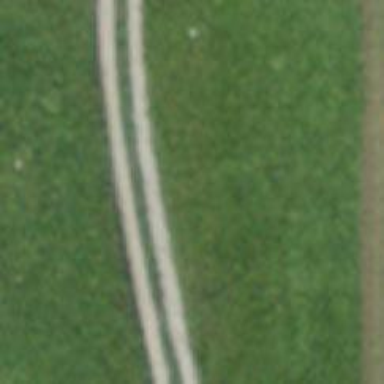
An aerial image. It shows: Gravel track with grade 2 quality.